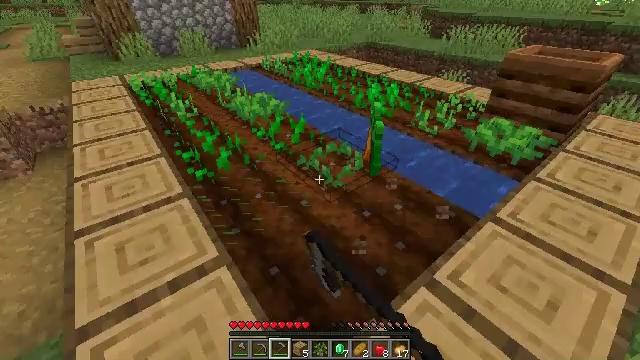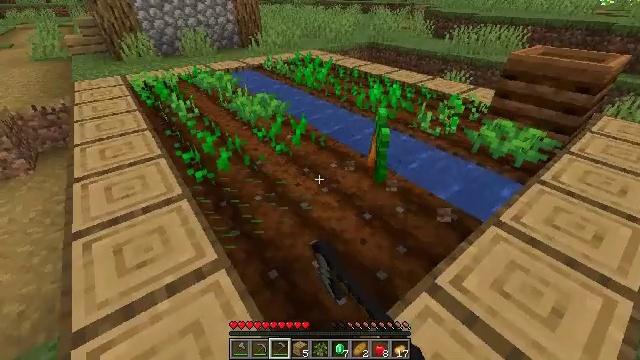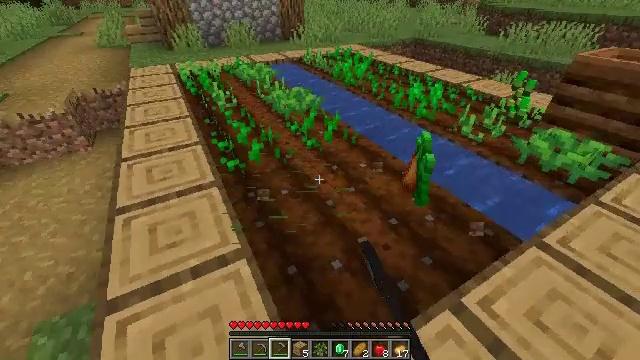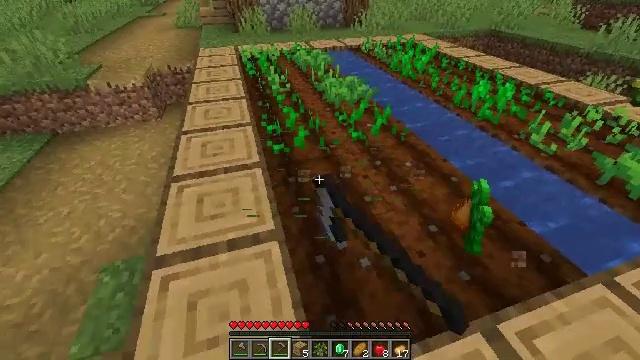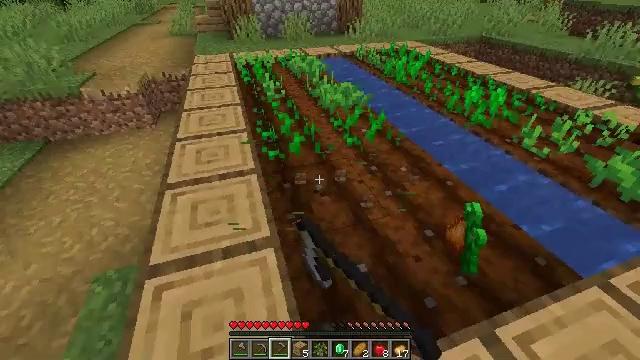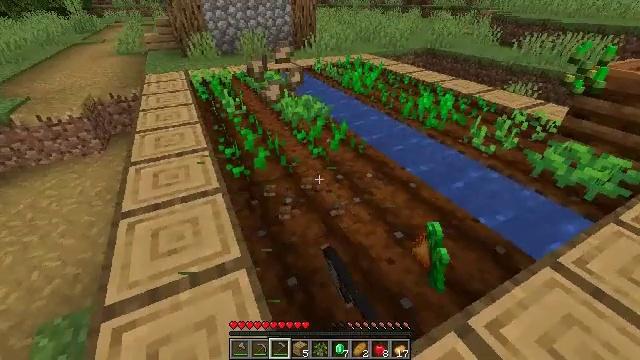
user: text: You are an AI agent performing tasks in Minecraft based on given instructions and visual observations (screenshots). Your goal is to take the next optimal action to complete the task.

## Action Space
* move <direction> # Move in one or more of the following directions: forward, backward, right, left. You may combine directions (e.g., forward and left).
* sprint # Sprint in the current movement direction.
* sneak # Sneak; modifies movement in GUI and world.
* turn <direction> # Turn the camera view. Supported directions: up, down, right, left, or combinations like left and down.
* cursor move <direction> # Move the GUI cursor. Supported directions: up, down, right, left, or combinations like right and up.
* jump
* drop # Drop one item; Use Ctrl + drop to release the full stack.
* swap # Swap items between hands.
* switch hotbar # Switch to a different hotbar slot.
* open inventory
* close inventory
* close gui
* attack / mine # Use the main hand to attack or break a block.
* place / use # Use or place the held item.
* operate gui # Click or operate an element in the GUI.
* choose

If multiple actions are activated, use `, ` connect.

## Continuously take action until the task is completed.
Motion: motion action
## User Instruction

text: Collect beetroots from the field.
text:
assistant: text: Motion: attack / mine
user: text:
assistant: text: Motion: turn left and down, attack / mine
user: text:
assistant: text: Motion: turn left and down, attack / mine
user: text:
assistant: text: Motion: turn right and up, attack / mine
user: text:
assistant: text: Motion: turn right and up, attack / mine
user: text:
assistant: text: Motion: attack / mine